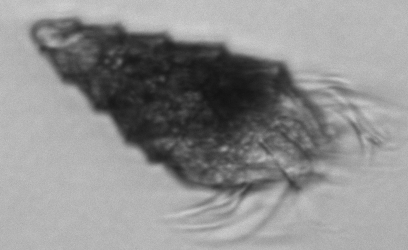
Label: Laboea_strobila